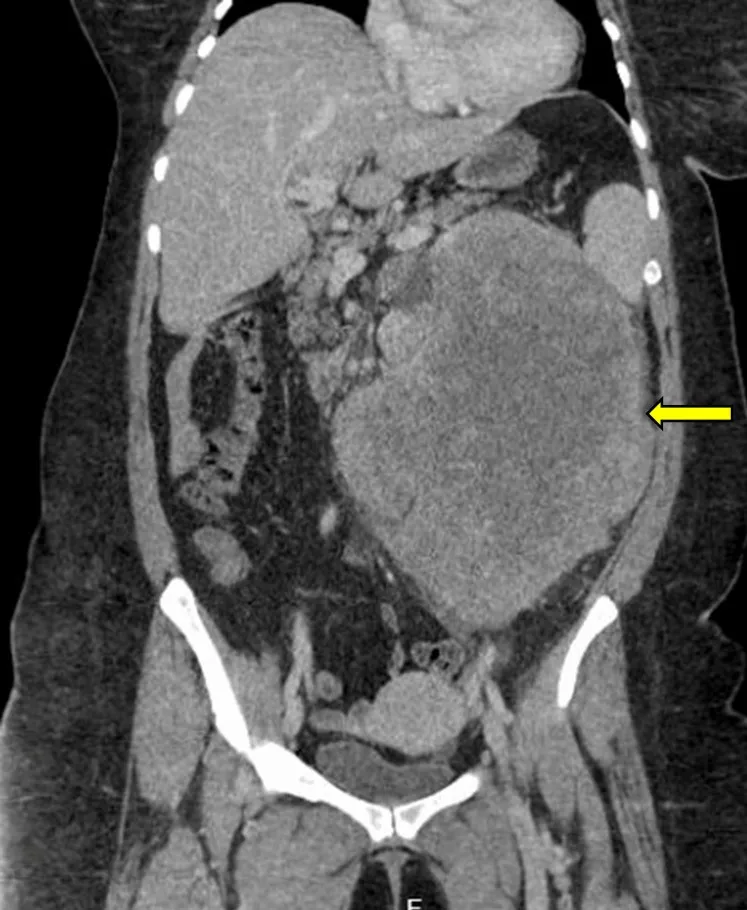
Coronal CT image of primary Ewing sarcoma of the left kidney measuring 25 cm x 18 cm x 18 cm (arrow). CT: computed tomography.
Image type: radiology (ct)